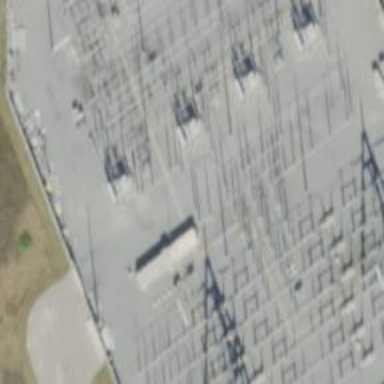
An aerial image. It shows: Power substation with transmission level designation. It is enclosed by fence.